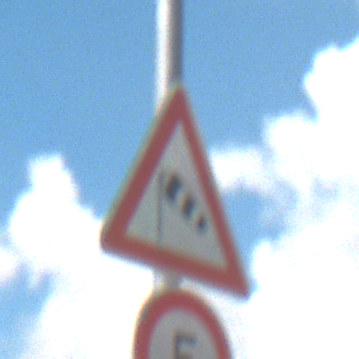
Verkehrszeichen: SeitenwindVonLinks
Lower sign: Geschwindigkeit5
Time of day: Midday
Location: Outdoor (Nature)
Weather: PartlyCloudy
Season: Autumn
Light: Natural